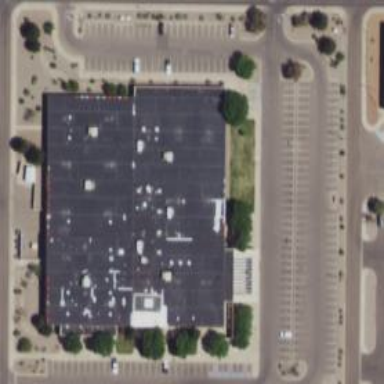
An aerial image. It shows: Building.